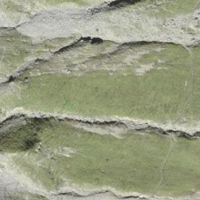
EUNIS habitat code: 23
Species observed at this site:
Euphorbia cyparissias